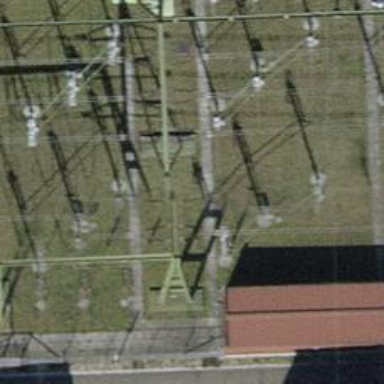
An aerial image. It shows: Insulator used in power systems.